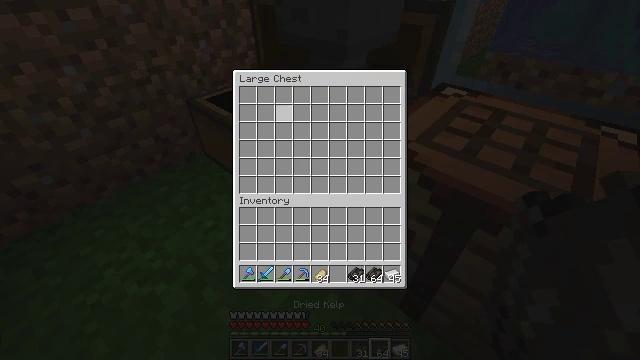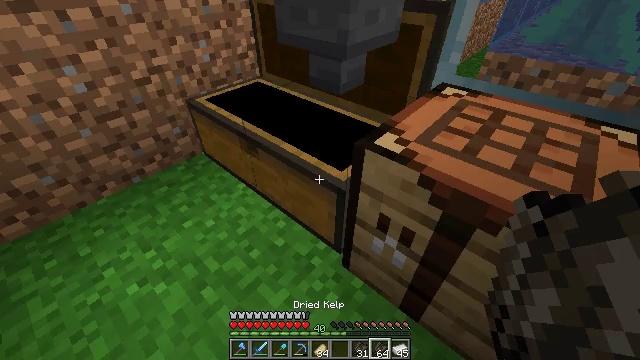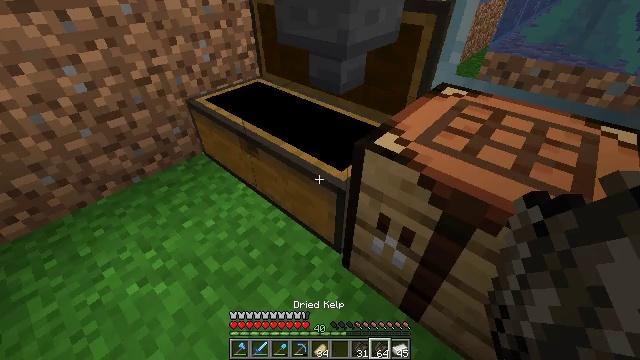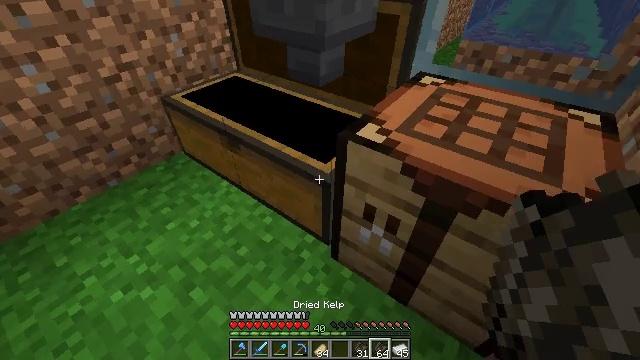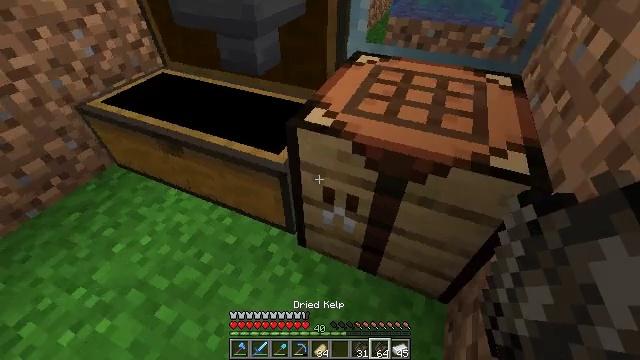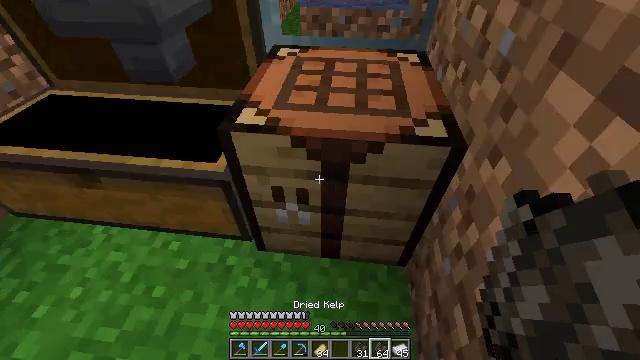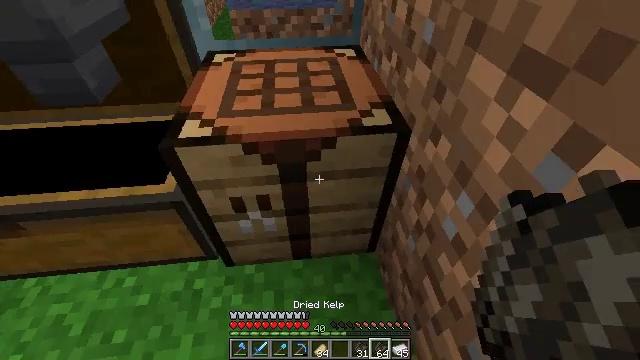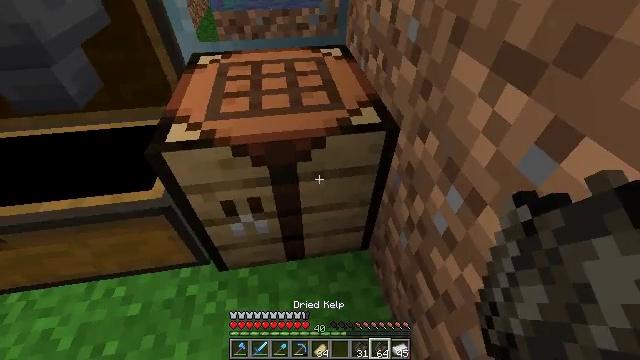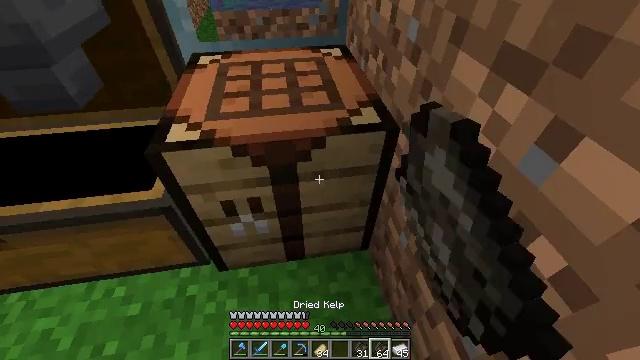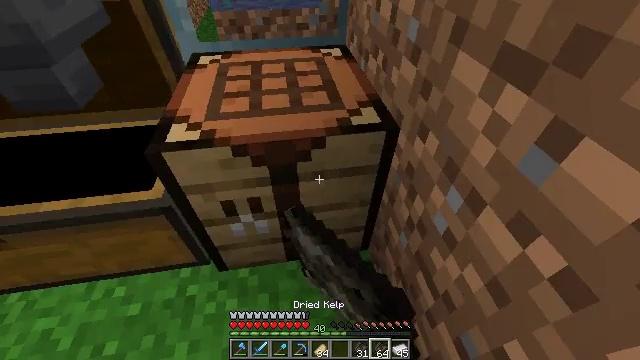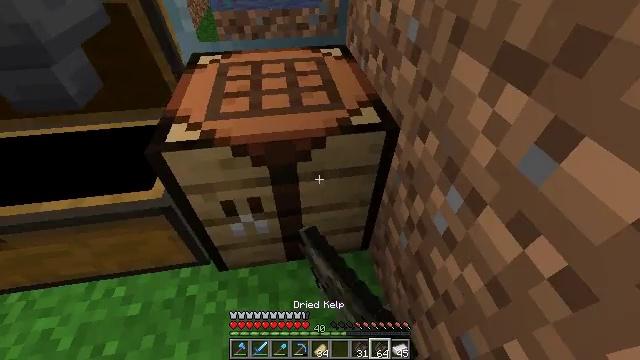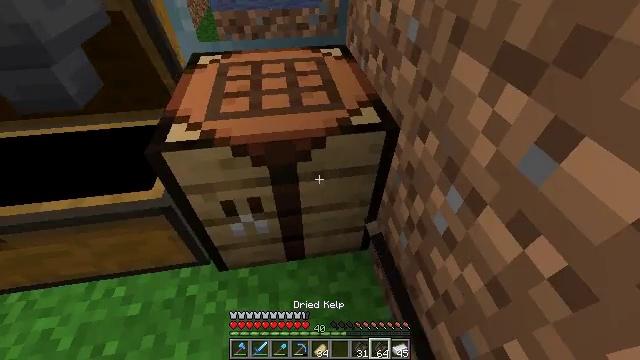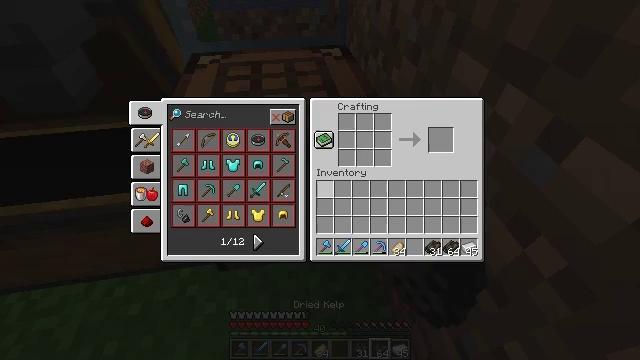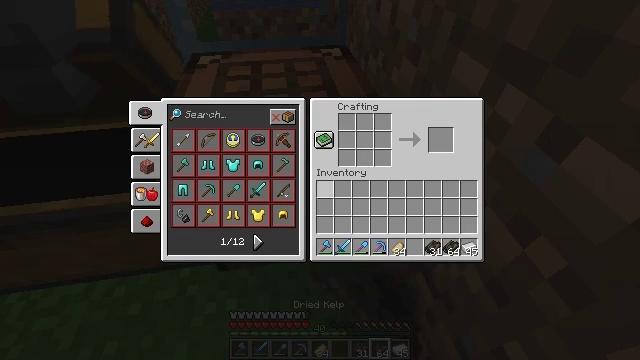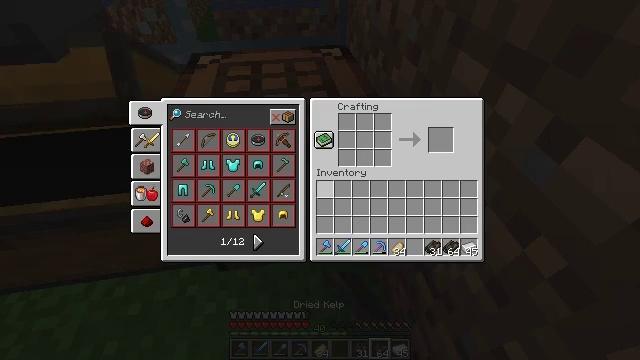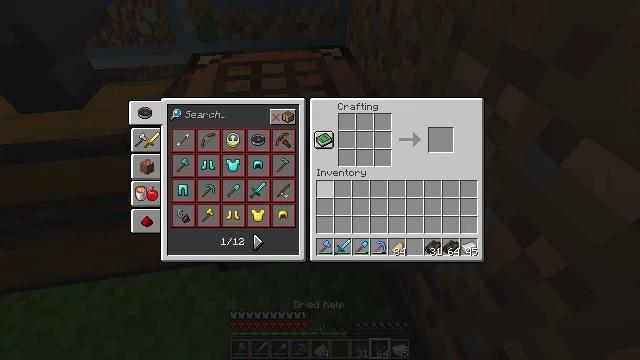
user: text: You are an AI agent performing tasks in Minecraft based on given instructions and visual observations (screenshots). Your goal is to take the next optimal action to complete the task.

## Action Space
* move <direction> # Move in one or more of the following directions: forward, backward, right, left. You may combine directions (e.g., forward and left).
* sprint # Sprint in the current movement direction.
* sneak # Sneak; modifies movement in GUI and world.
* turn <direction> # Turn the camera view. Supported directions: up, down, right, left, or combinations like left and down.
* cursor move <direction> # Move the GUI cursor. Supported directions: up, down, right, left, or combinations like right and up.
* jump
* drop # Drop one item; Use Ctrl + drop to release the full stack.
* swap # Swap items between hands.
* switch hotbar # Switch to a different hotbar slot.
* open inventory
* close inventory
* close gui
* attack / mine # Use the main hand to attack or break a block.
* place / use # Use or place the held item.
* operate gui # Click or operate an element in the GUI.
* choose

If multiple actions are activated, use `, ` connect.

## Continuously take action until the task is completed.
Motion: motion action
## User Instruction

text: Interact with the crafting table to obtain a dried kelp block.
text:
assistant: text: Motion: no_op
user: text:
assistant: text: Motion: close gui
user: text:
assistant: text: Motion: turn right and down
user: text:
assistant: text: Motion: turn right and down
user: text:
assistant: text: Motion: turn right and down
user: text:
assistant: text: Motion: turn right
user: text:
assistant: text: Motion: turn right, use / place
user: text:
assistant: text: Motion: use / place
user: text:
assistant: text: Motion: use / place
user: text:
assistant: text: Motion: use / place
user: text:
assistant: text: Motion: use / place
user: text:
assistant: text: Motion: open gui
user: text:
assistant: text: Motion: no_op
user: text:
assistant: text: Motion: no_op
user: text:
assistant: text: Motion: no_op
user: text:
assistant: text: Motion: no_op
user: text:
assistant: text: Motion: no_op
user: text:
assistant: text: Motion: no_op
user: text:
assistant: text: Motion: no_op
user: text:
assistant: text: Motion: no_op
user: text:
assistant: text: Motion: no_op
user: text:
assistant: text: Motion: cursor move right and down
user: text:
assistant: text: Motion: cursor move right and down
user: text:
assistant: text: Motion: cursor move right
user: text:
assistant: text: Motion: no_op
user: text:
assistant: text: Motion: no_op
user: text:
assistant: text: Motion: no_op
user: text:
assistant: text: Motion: no_op
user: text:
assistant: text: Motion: no_op
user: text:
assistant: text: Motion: no_op